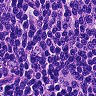
Metastatic tissue present: no